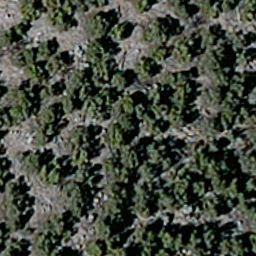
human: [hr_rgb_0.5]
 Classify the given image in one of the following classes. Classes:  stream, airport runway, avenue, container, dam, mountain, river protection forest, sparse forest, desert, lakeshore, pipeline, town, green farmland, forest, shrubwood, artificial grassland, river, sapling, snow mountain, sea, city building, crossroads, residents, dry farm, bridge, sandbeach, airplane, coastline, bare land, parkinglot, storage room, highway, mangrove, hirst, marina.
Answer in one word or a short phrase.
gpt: sparse forest